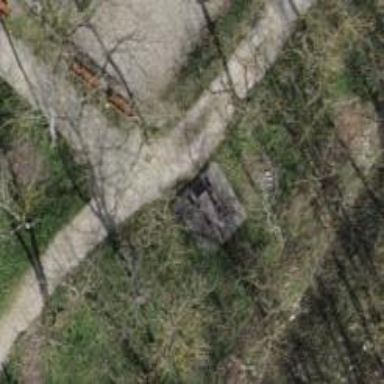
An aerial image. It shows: Picnic table located in leisure land area.